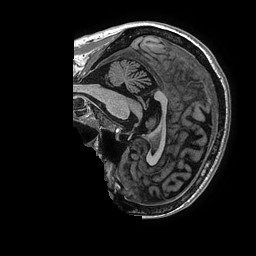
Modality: T1w
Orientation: sagittal
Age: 42
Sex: female
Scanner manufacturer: ge
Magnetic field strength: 3 T
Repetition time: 0.006952 s
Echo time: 0.00292 s